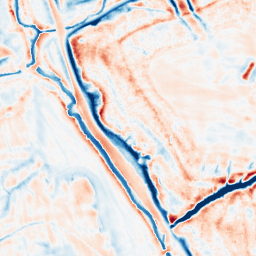
Category: edge_preserving
Decomposition family: bilateral
Decomposition parameters: d: 21
sigma_color: 150
sigma_space: 100
Upsampling method: cubic_mitchell
Upsampling parameters: scale: 8
Upsampling scale: 8